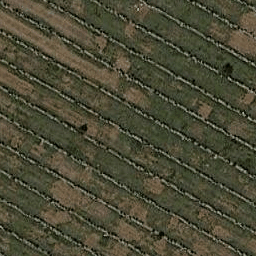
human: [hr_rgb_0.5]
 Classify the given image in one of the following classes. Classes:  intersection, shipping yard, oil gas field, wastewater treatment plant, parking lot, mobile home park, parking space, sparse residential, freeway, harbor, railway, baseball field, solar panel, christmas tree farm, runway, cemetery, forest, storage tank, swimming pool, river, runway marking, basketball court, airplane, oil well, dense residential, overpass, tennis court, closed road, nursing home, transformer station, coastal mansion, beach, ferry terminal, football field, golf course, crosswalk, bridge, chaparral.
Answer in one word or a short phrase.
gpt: cemetery